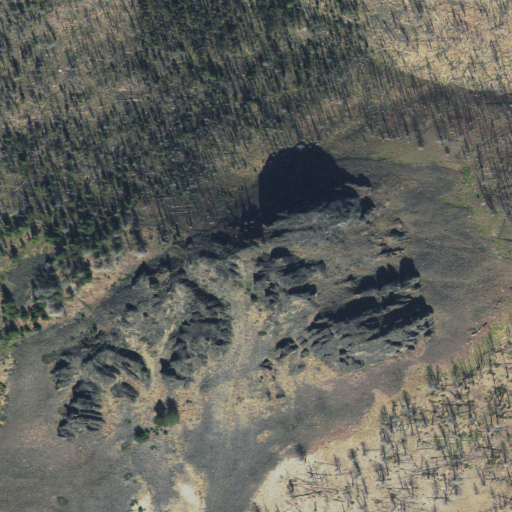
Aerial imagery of mountain in Idaho named Irishmans Rock containing shrub, evergreen forest, and grassland